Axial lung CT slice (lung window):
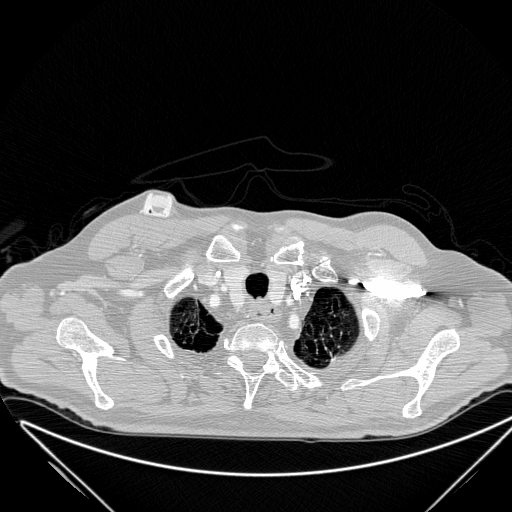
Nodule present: no